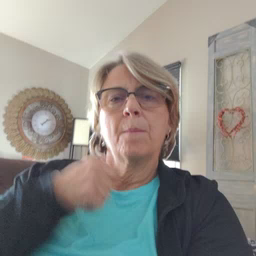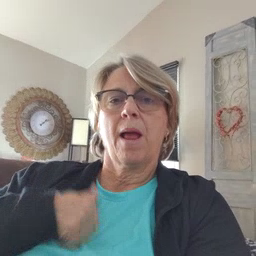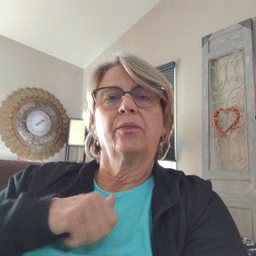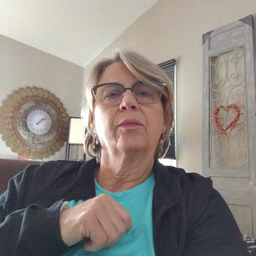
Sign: bath